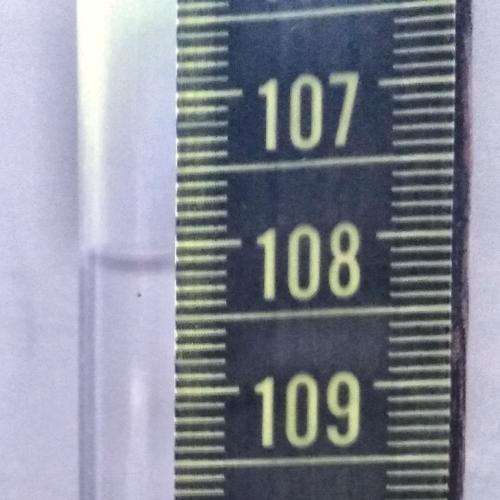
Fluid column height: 108.1 cm